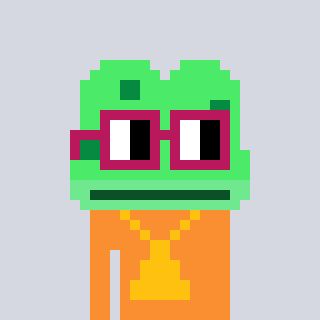
a pixel art character with square dark red glasses, a frog-shaped head and a orange-colored body on a cool background